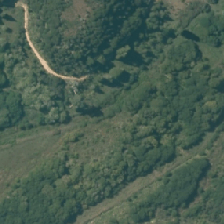
Land cover: deciduous_hardwood